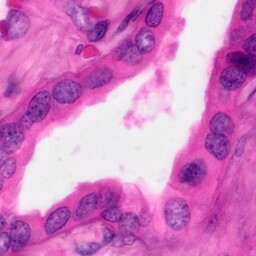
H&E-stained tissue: Pancreatic